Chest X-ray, PA view. Patient: 41 years old, sex M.
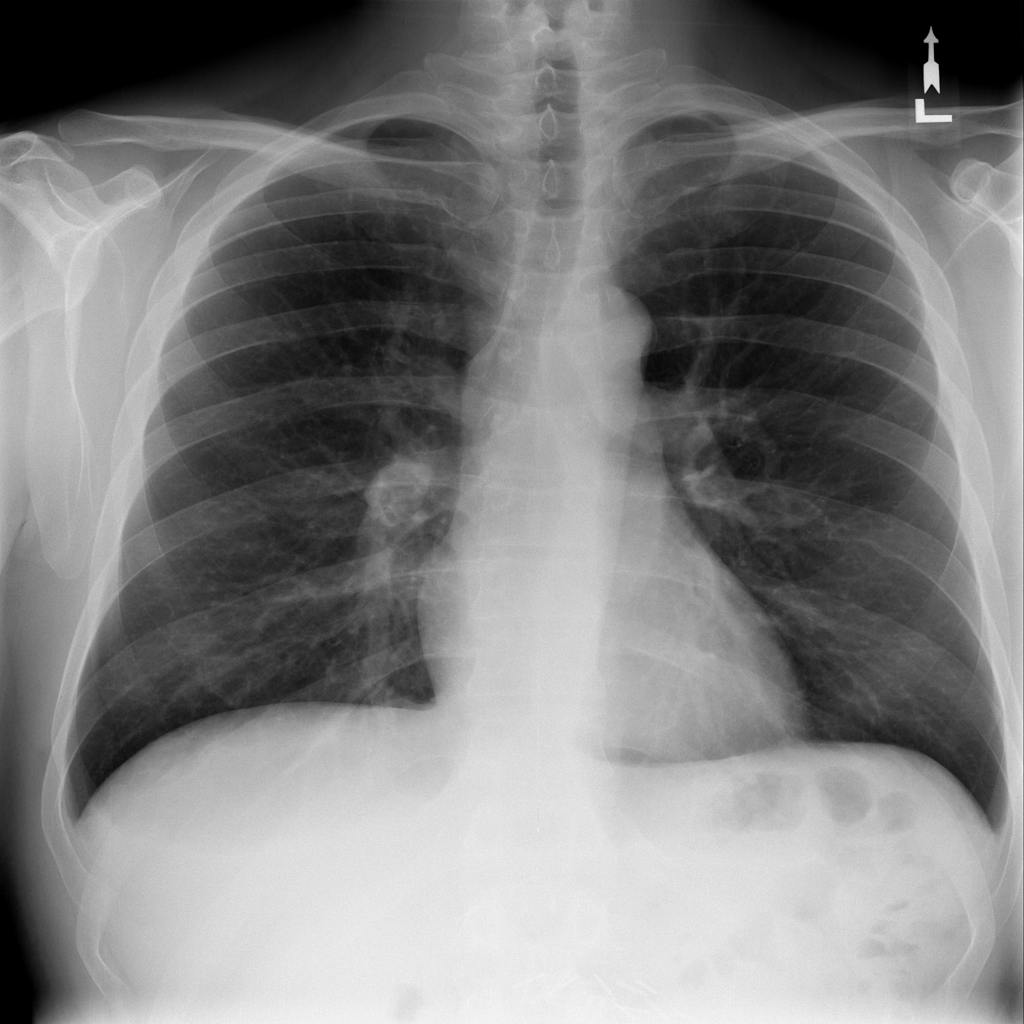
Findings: No Finding